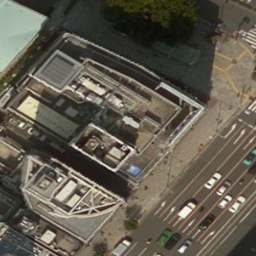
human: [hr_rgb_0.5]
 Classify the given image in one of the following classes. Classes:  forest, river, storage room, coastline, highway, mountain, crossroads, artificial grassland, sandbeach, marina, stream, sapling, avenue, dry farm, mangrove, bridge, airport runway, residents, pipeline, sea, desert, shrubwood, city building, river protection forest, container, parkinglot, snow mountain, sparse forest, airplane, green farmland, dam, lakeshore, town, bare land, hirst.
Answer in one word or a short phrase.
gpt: city building